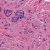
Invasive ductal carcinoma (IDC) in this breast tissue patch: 0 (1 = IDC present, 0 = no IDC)